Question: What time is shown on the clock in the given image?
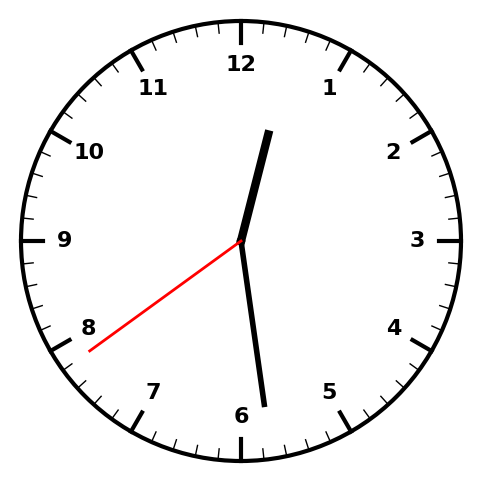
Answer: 12:28:39